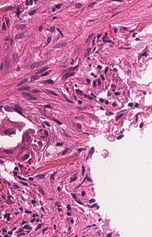
Tumor epithelial tissue: no
Tumor-associated stroma tissue: yes
Normal tissue: no